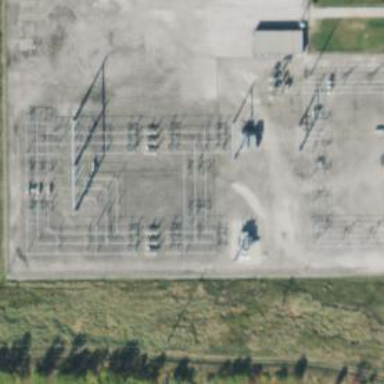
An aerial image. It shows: Switch for power supply.